Question: i am creating a form as shown in image which saves detail in csv in background by putting php code in body block which works fine but can anyone tell me how to add the image upload option in form and to save the same in other place

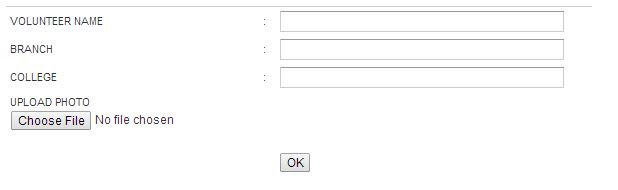
Answer: First do not add code in body block. Create a custom module.
To add image field please refer <URL>.
Eg.
'''
$form['image_example_image_fid'] = array(
'#title' => t('Image'),
'#type' => 'managed_file',
'#description' => t('The uploaded image will be displayed on this page using the image style choosen below.'),
'#default_value' => variable_get('image_example_image_fid', ''),
'#upload_location' => 'public://image_example_images/',
);
'''